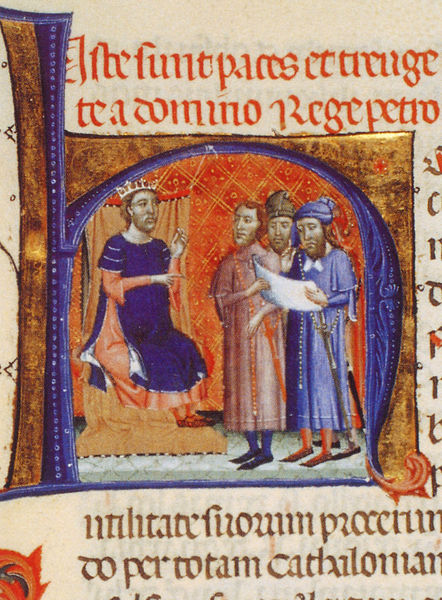
Titel: Llibre Verd de Barcelona
Institution: Barcelona, Arxiu Històric de la Ciutat de Barcelona
Schlagwörter: blau, menschen, bunt, rot, alt, krone, schrift, könig, thron, buch, druck, schwert, text, buchstabe, herrscher, rolle, mittelalter, schriftrolle, latein, h